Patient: sex M, age 31
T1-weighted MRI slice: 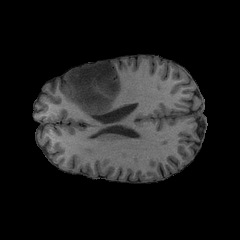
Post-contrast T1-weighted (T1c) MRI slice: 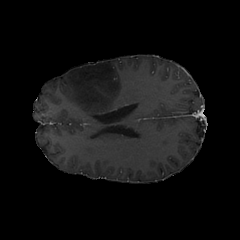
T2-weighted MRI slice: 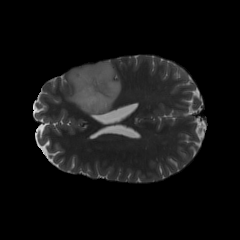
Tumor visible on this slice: yes
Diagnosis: Astrocytoma, IDH-mutant
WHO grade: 2